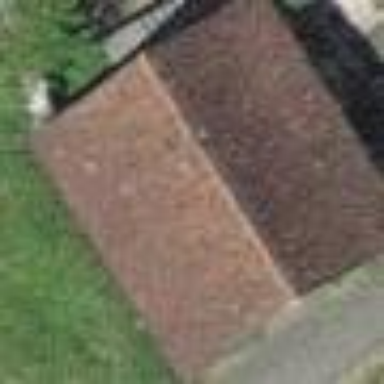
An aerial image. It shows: Building with tiled roof.